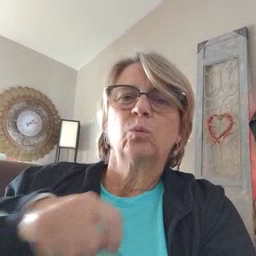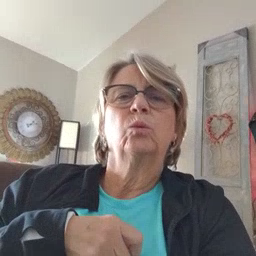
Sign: haveto